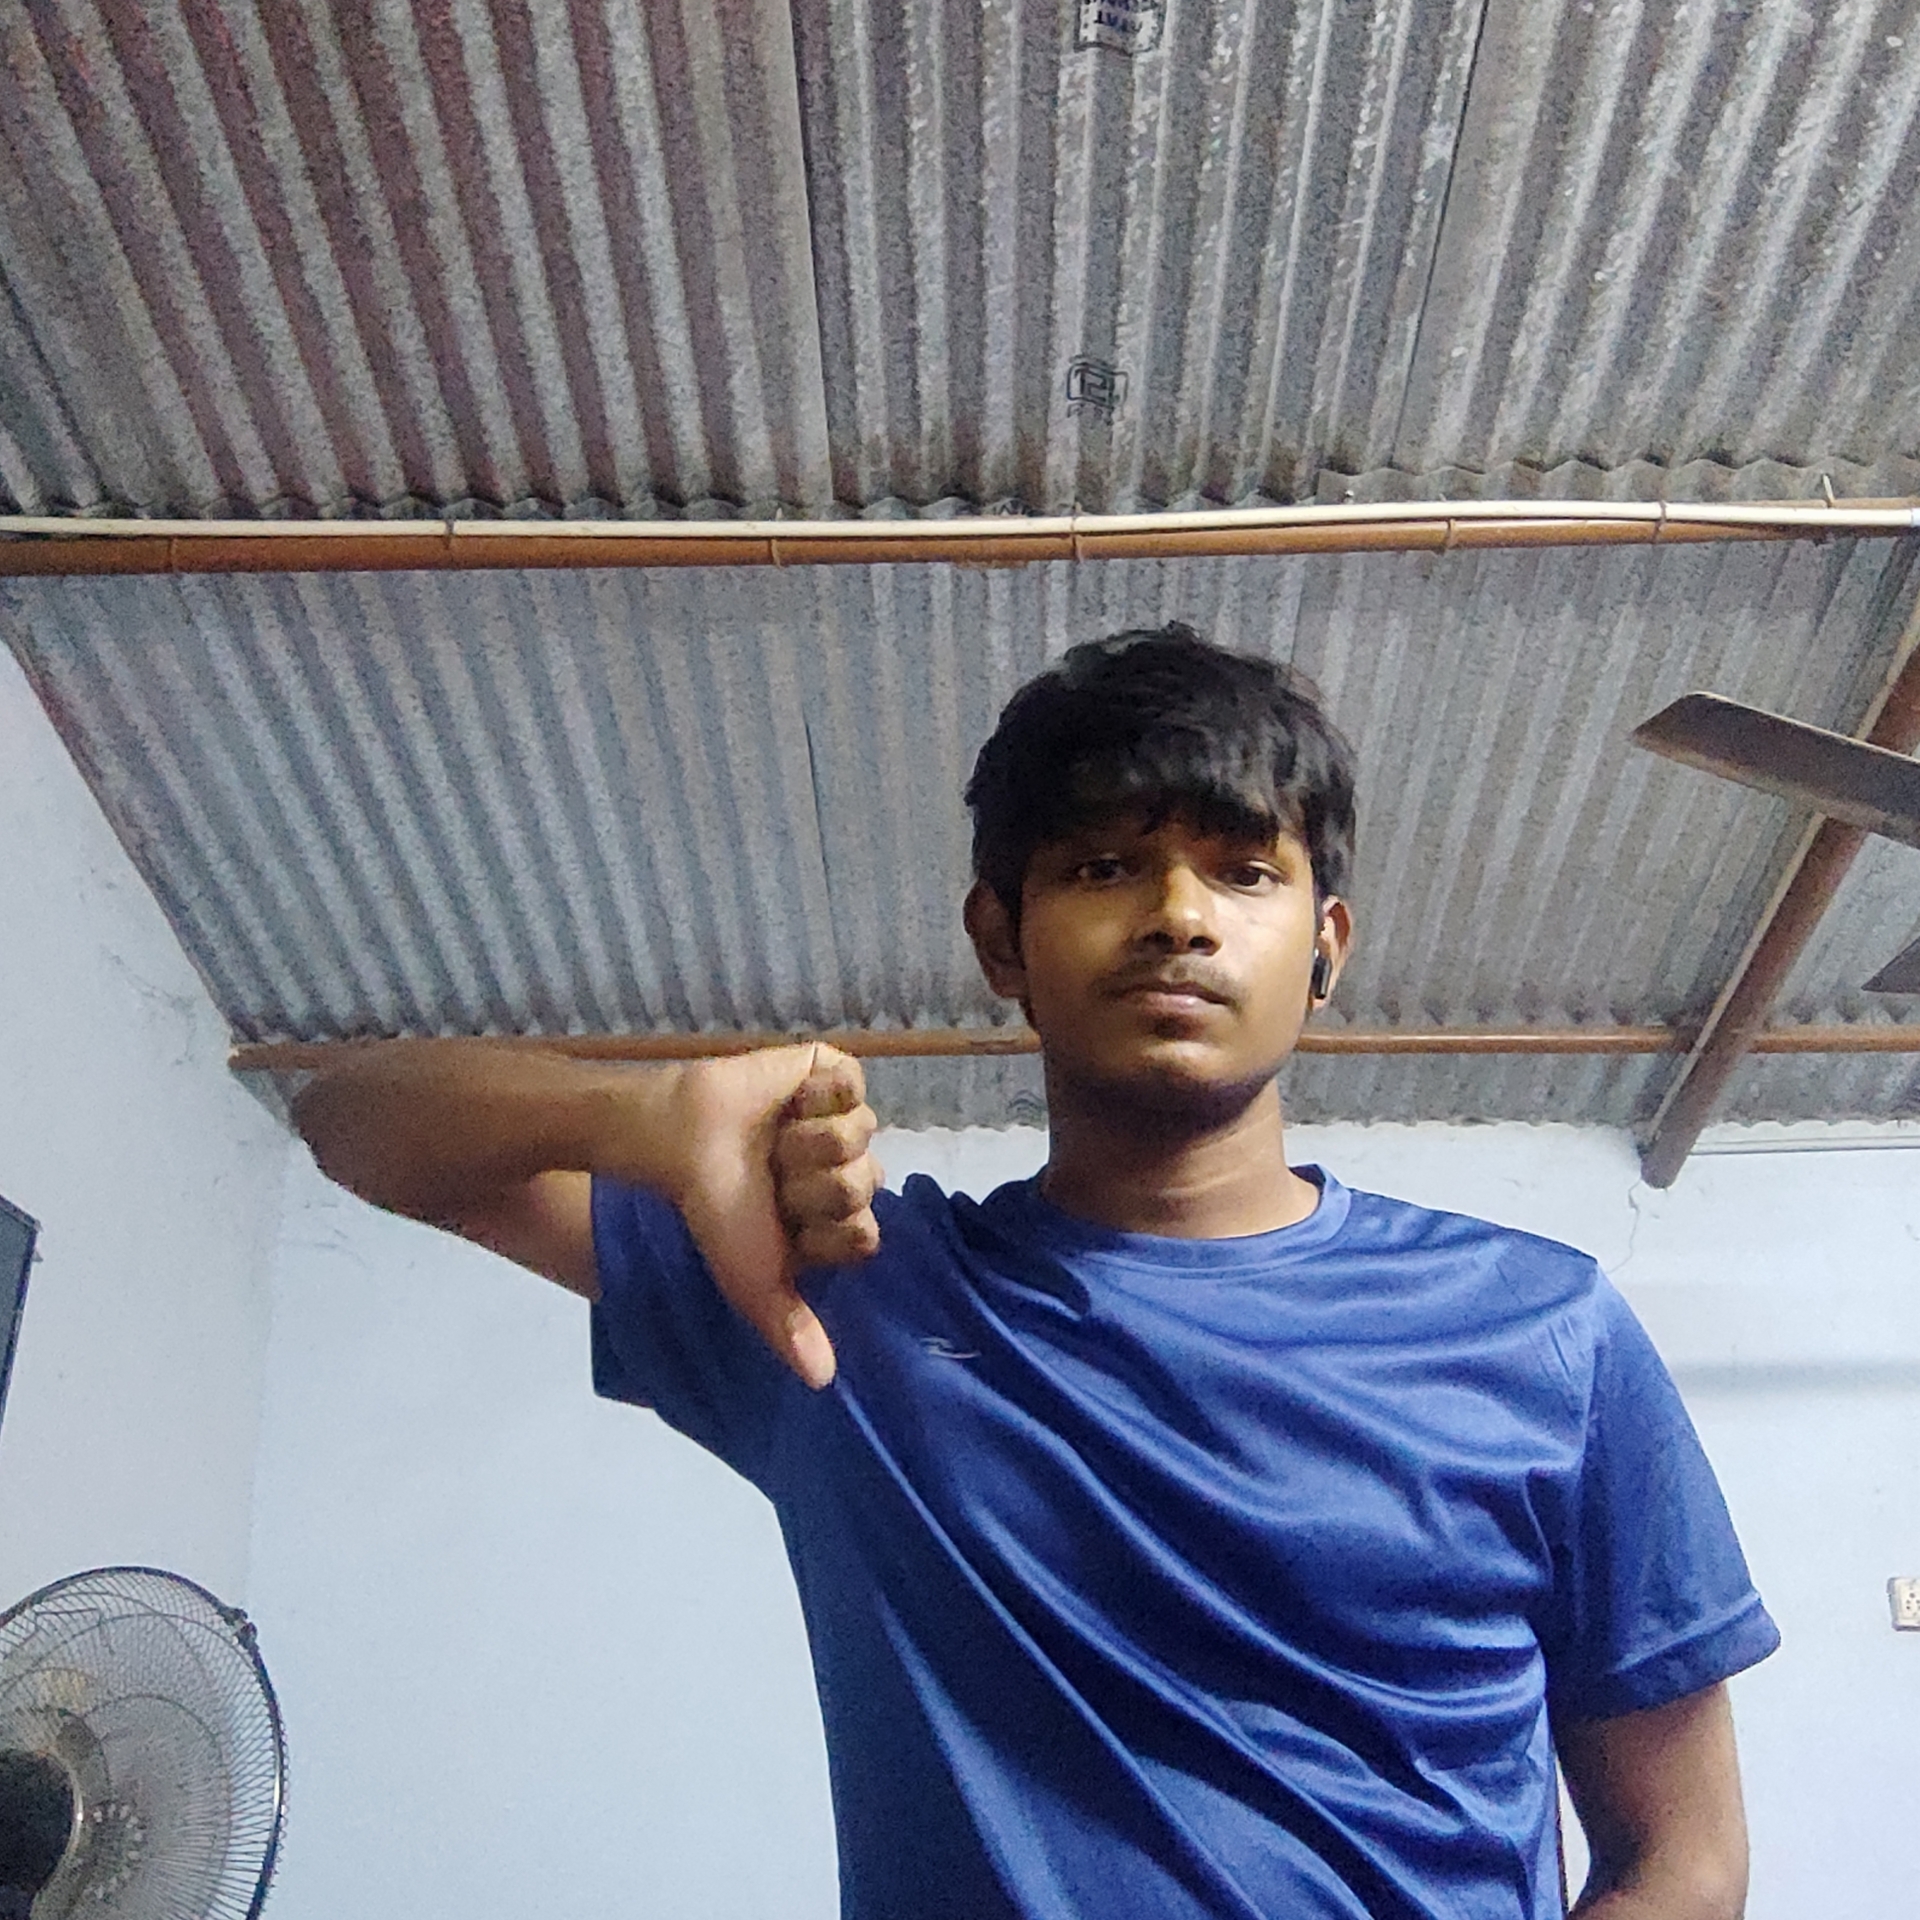
Label: noise